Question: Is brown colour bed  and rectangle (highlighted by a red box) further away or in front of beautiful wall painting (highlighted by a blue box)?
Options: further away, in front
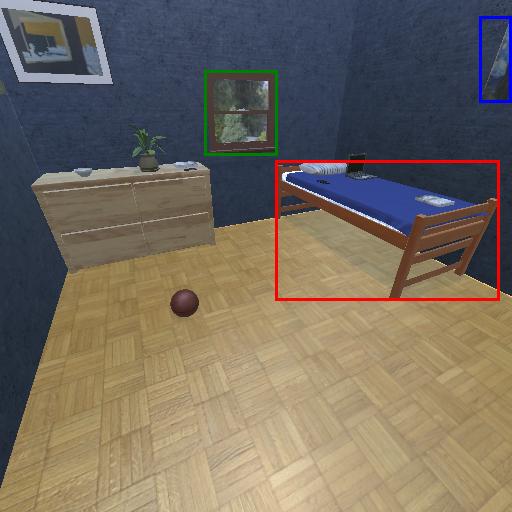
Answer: further away